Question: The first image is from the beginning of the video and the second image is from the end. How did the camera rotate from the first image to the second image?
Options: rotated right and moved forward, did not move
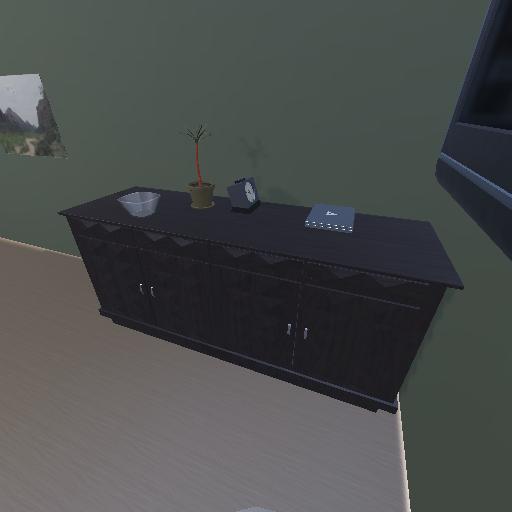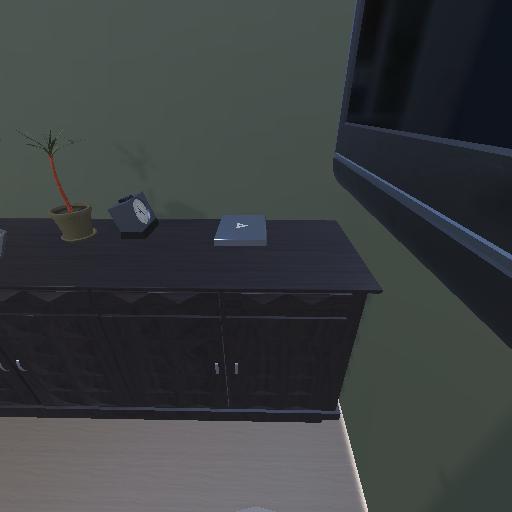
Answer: rotated right and moved forward